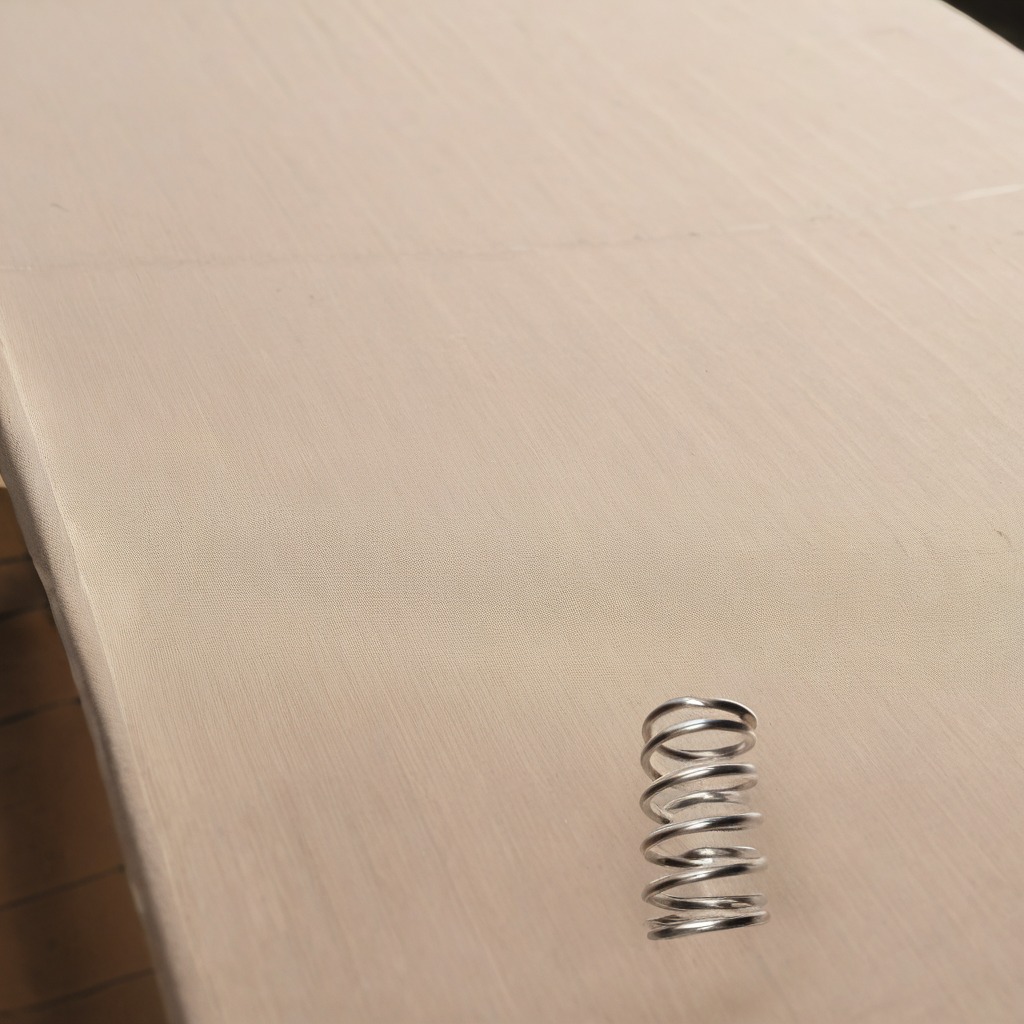
A coiled metal spring lies on a wooden table.